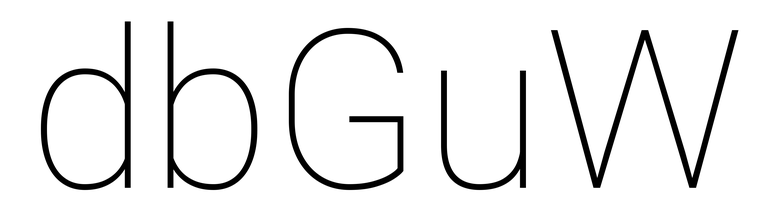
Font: Roboto_Thin